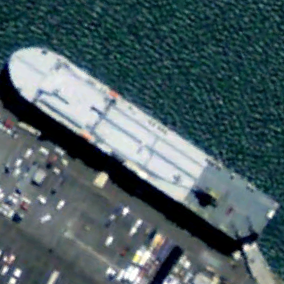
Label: civil